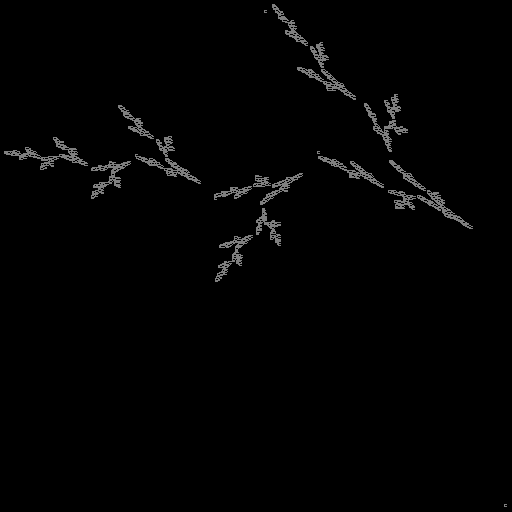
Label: bud